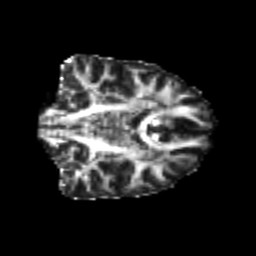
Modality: FA
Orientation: coronal
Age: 24
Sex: male
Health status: healthy
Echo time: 0.074 s